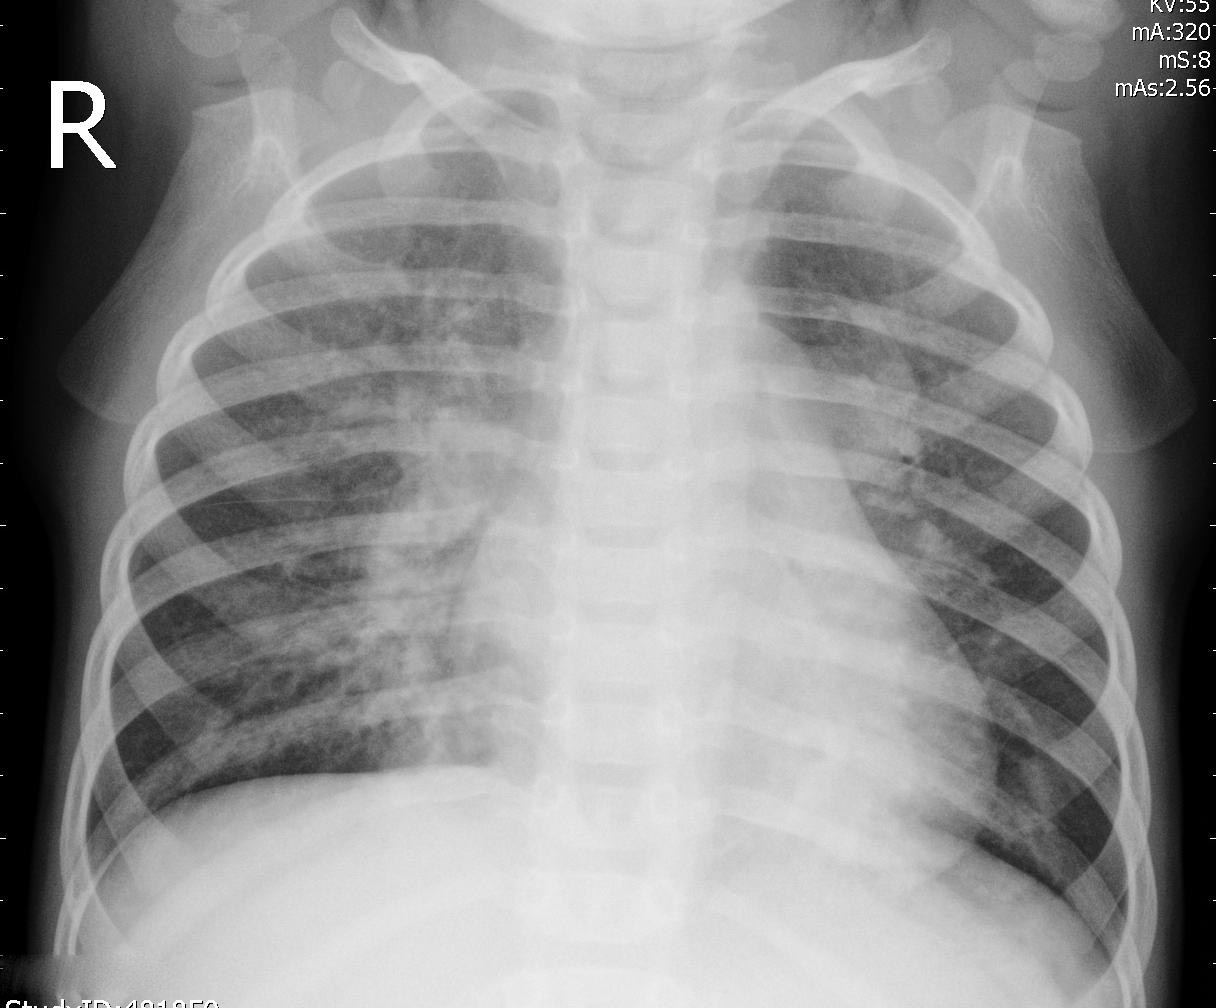
Diagnosis: PNEUMONIA